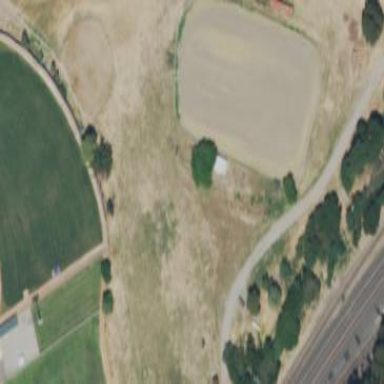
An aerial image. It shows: Stadium used for equestrian sports.